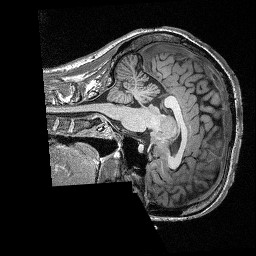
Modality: T1map
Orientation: sagittal